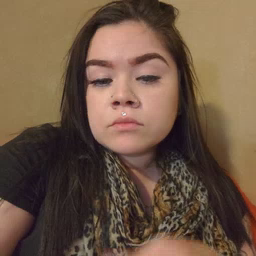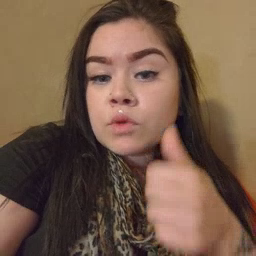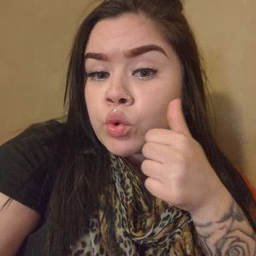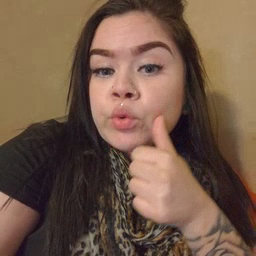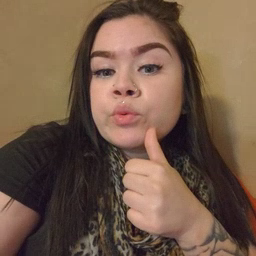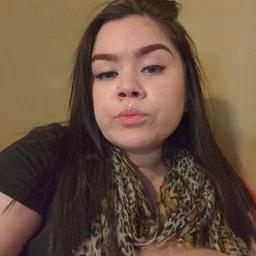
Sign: girl